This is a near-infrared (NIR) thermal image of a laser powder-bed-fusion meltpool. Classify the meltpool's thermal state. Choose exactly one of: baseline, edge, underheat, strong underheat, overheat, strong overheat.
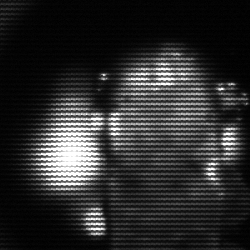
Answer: strong underheat